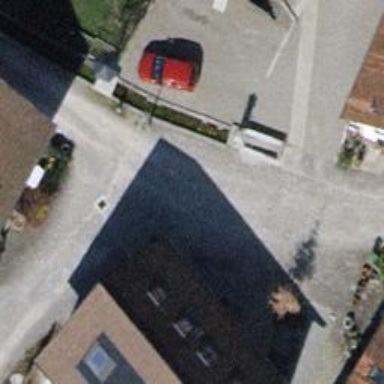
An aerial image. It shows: Residential road surfaced with paving stones.